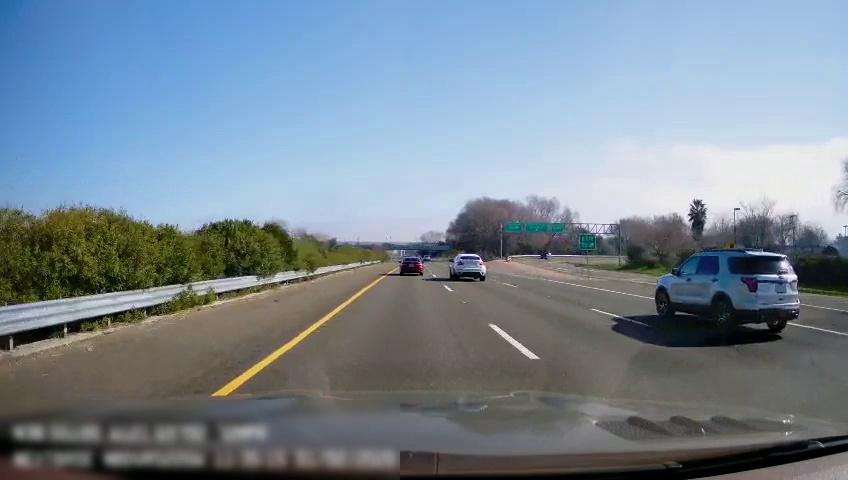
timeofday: Day
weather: Sunny
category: Drivable Space
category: Vehicles | SUV
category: Vehicles | Car
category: Vehicles | SUV
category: Vehicles | SUV
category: Lanes | Current Lane
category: Lanes | Current Lane
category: Lanes | Alternate Lane
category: Lanes | Alternate Lane
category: Lanes | Alternate Lane
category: Traffic | Signs
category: Traffic | Signs
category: Traffic | Signs
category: Traffic | Signs
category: Traffic | Signs